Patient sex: M
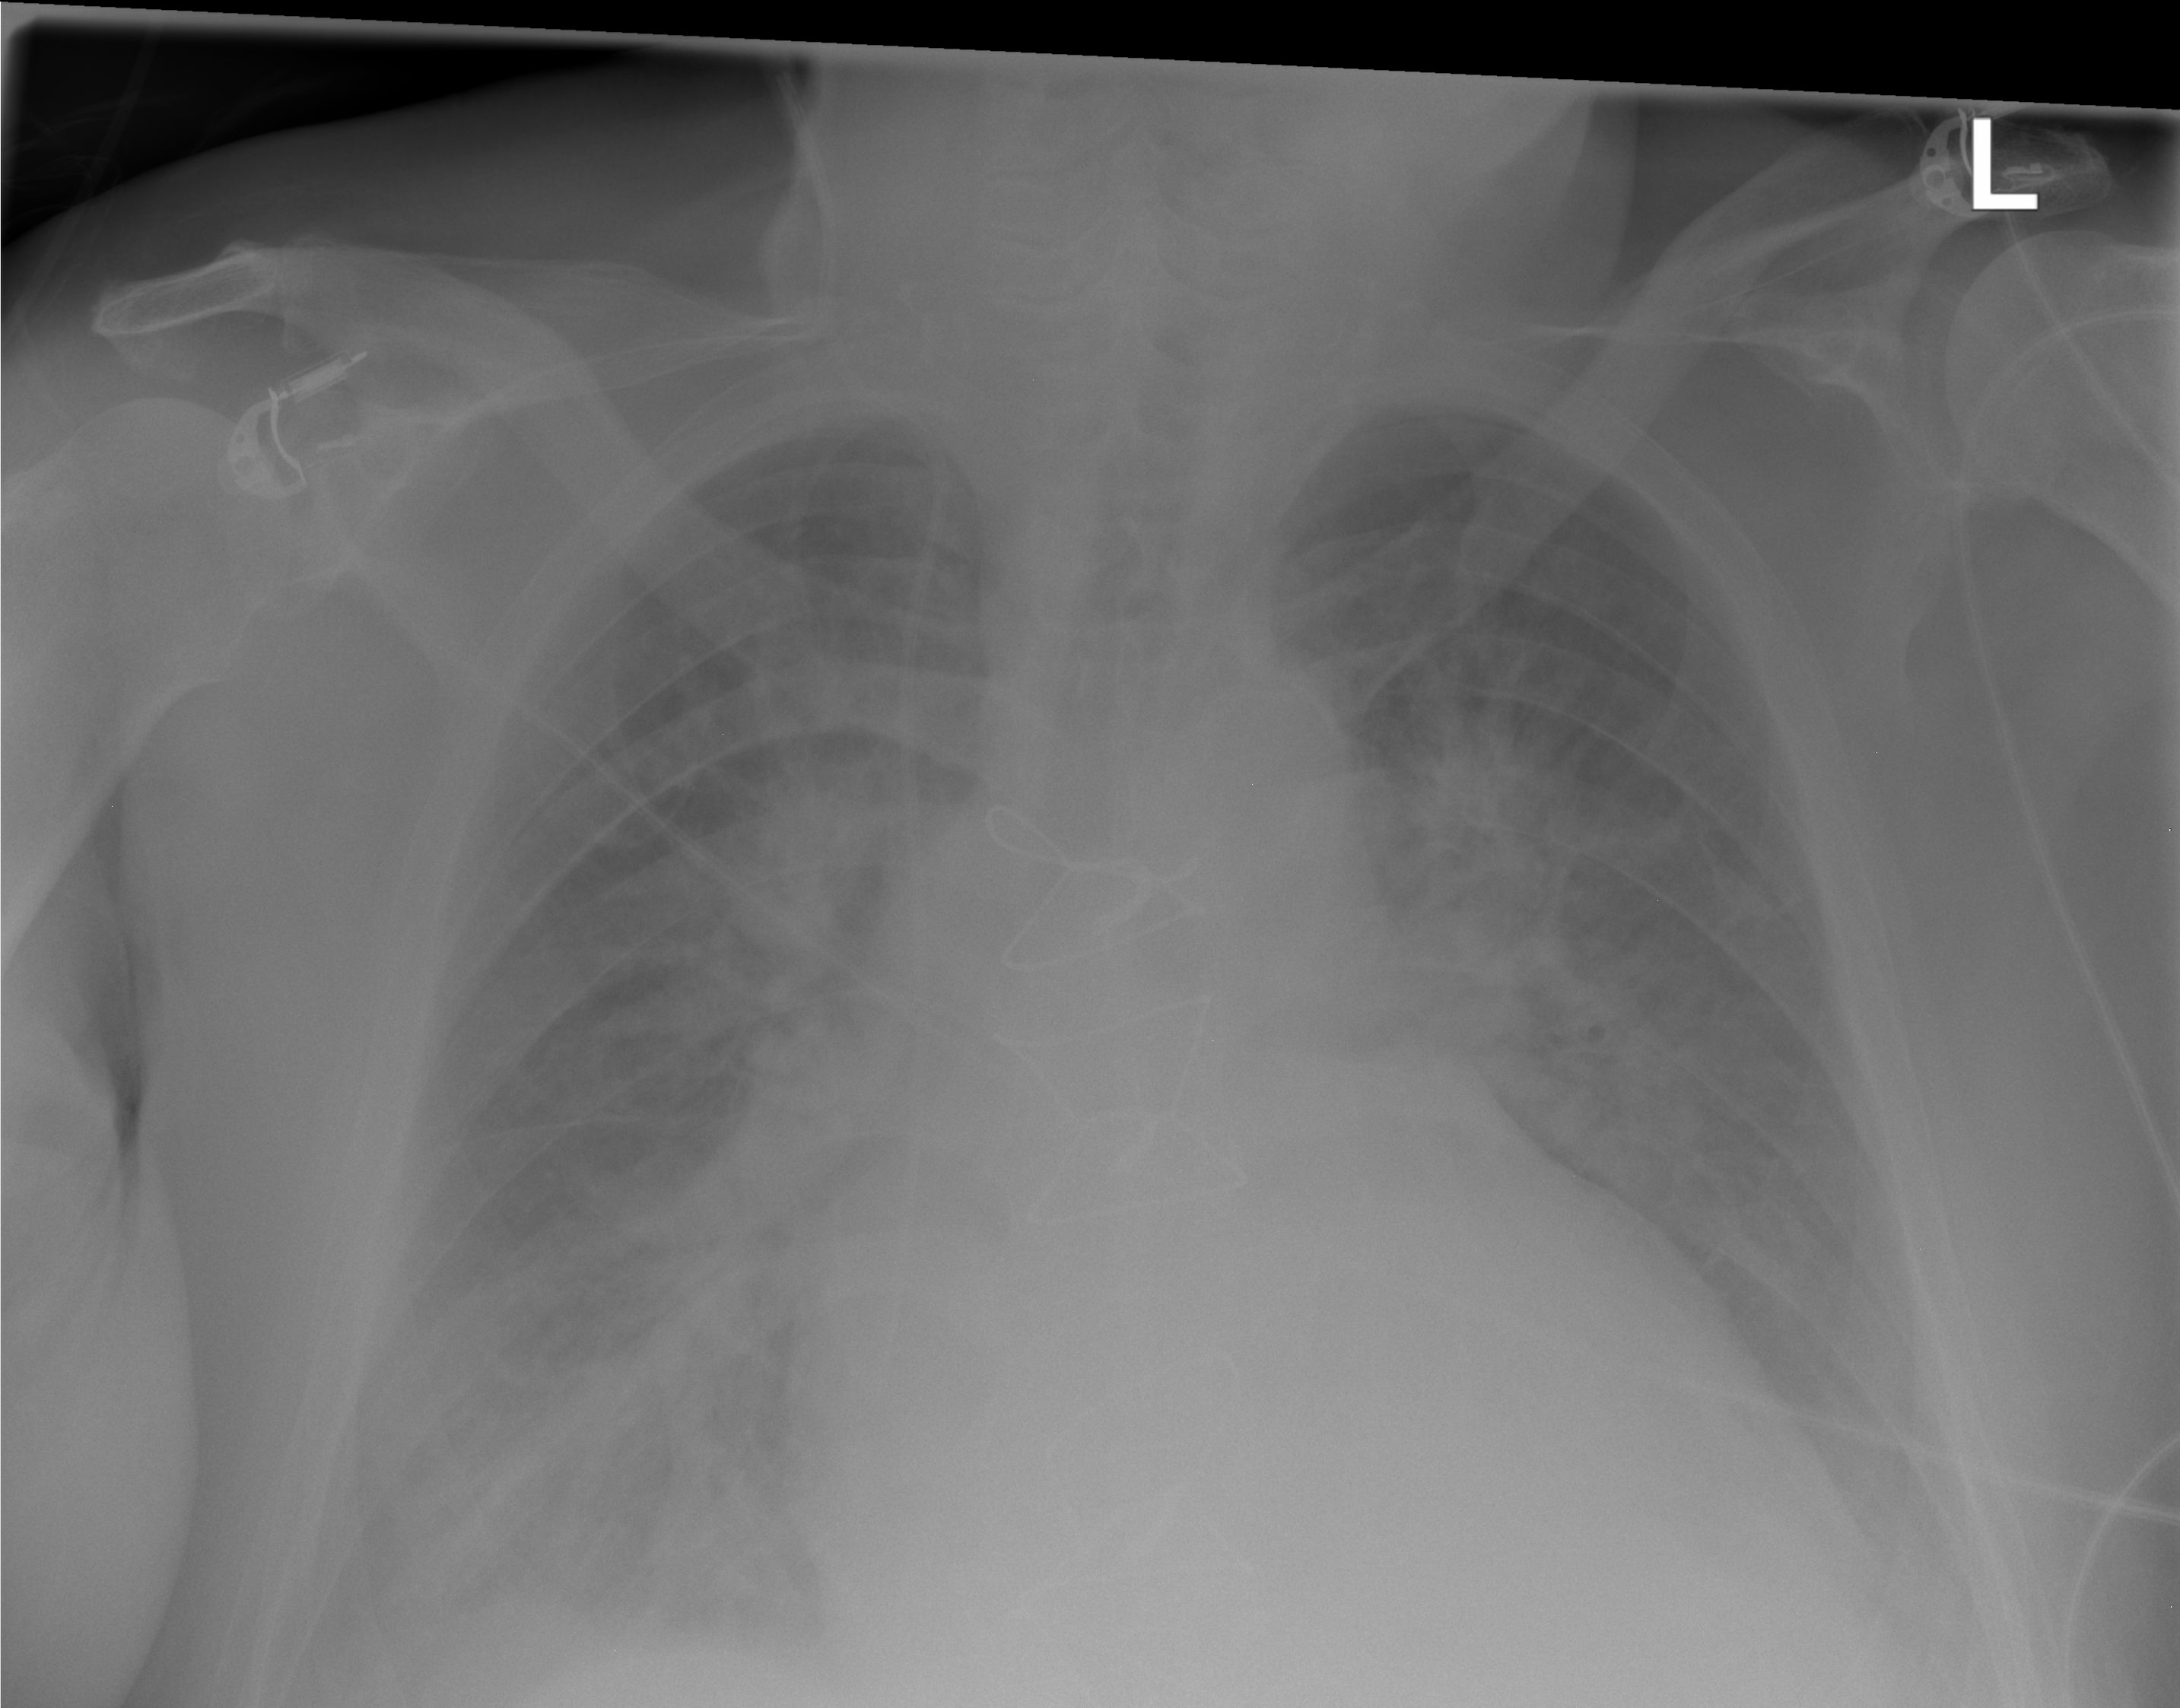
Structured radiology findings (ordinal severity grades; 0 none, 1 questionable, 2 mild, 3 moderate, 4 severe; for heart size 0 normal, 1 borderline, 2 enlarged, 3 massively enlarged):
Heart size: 3
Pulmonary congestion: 3
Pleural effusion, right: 2
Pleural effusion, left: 1
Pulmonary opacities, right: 3
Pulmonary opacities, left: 2
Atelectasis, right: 3
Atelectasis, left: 2